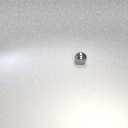
small gray metal sphere